Milling tool wear sample.
Tool blade image: 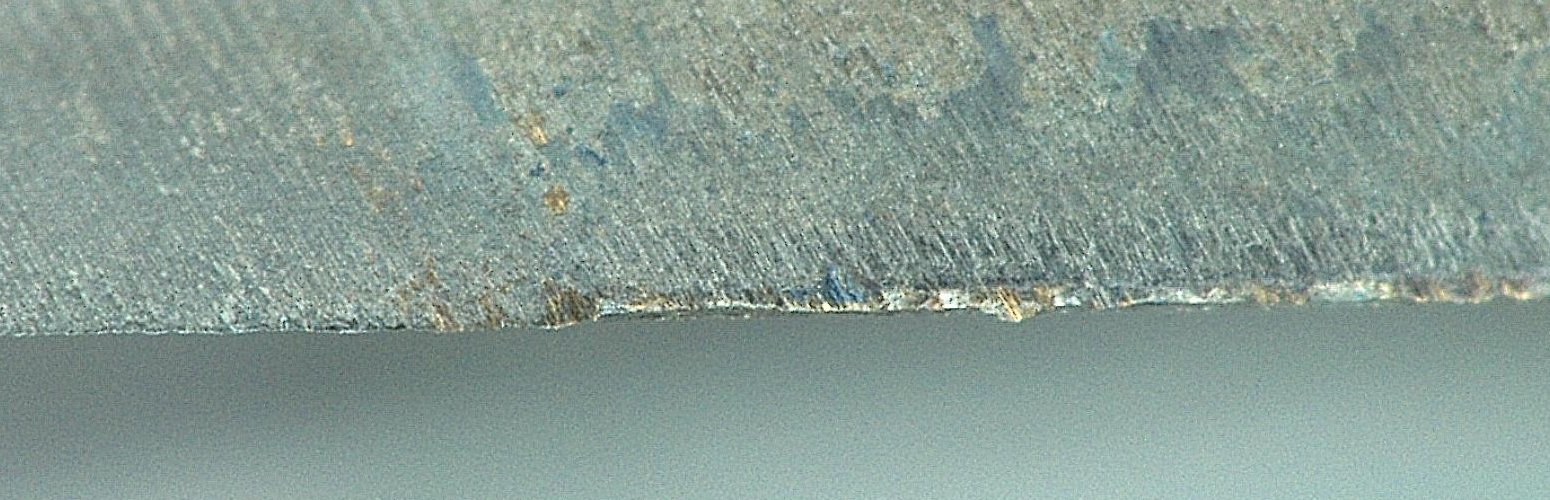
Chip image: 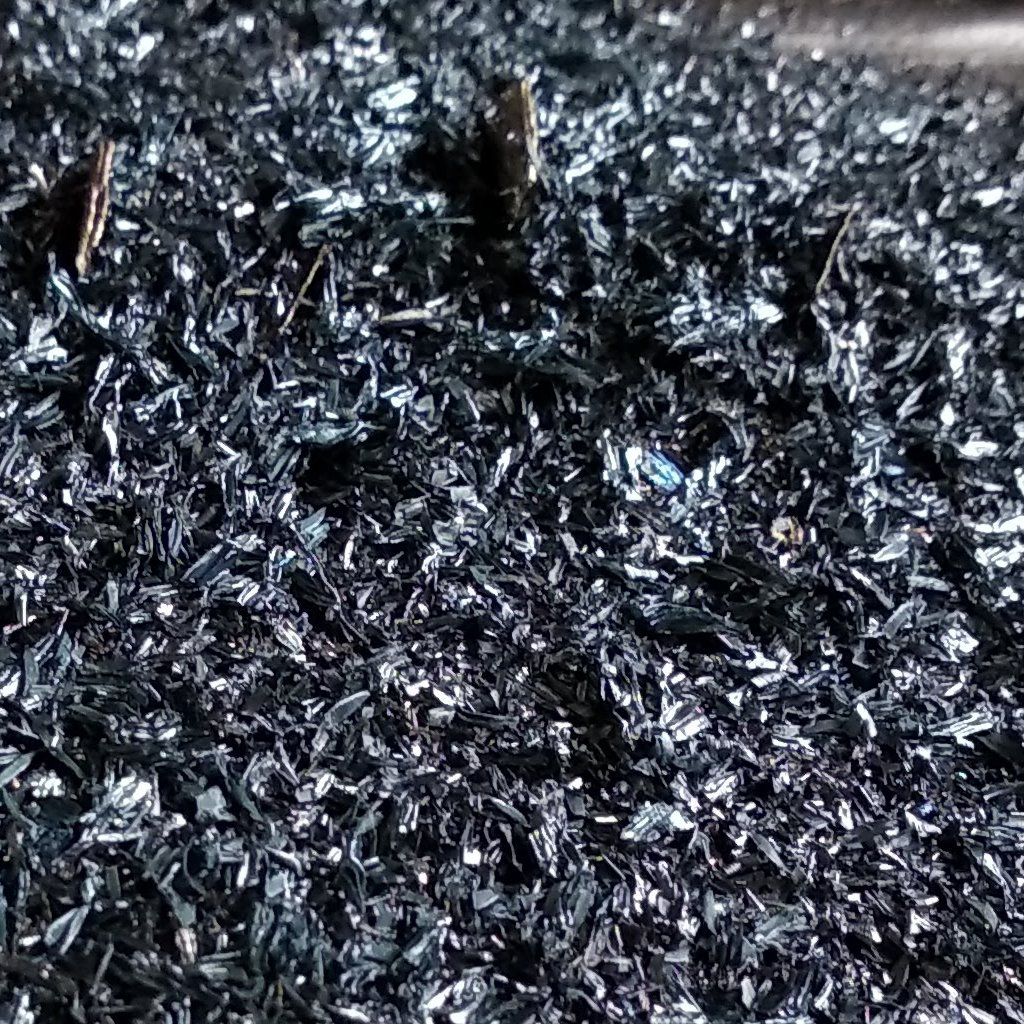
Workpiece image: 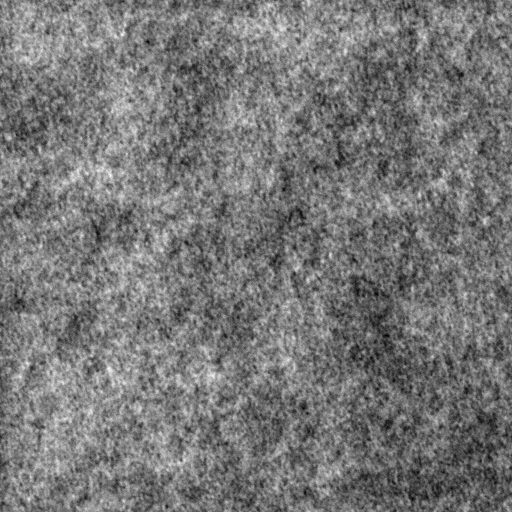
Tool wear state: dulled
Gaps: 20.36
Flank wear: 110.27
Overhang: 9.65
Force-signal Mel-spectrograms (X, Y, Z axes): 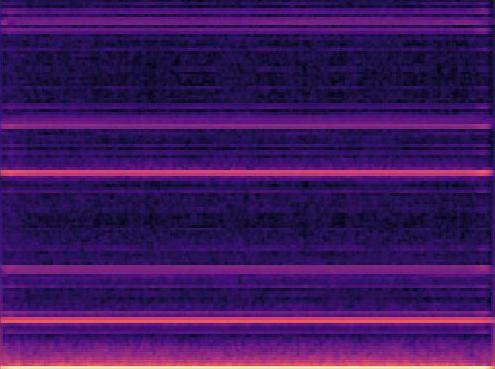 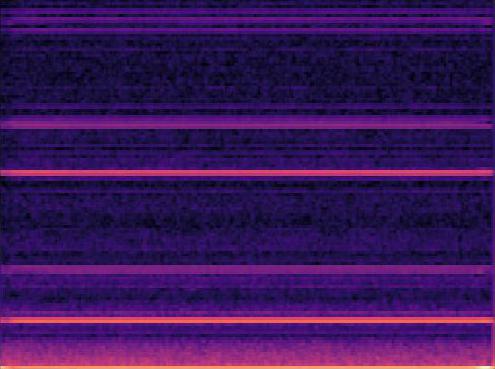 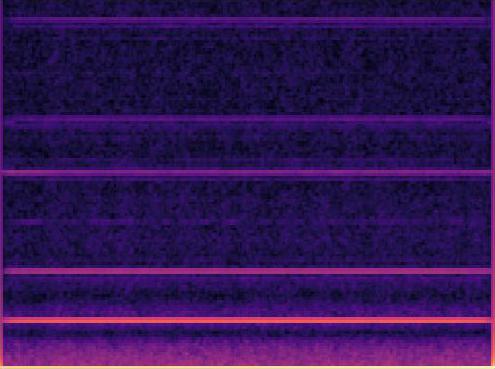
Force-signal scalograms (X, Y, Z axes): 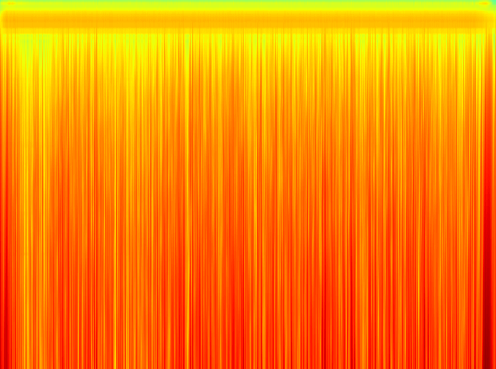 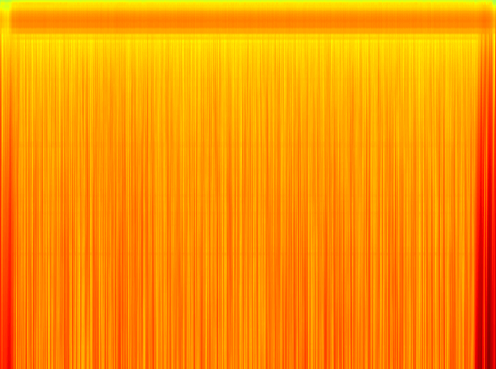 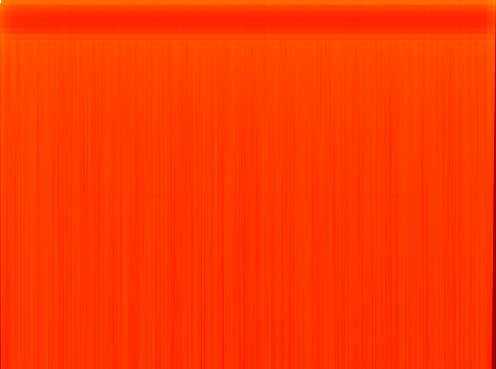
Force phase: accelerated_severe_wear